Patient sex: F
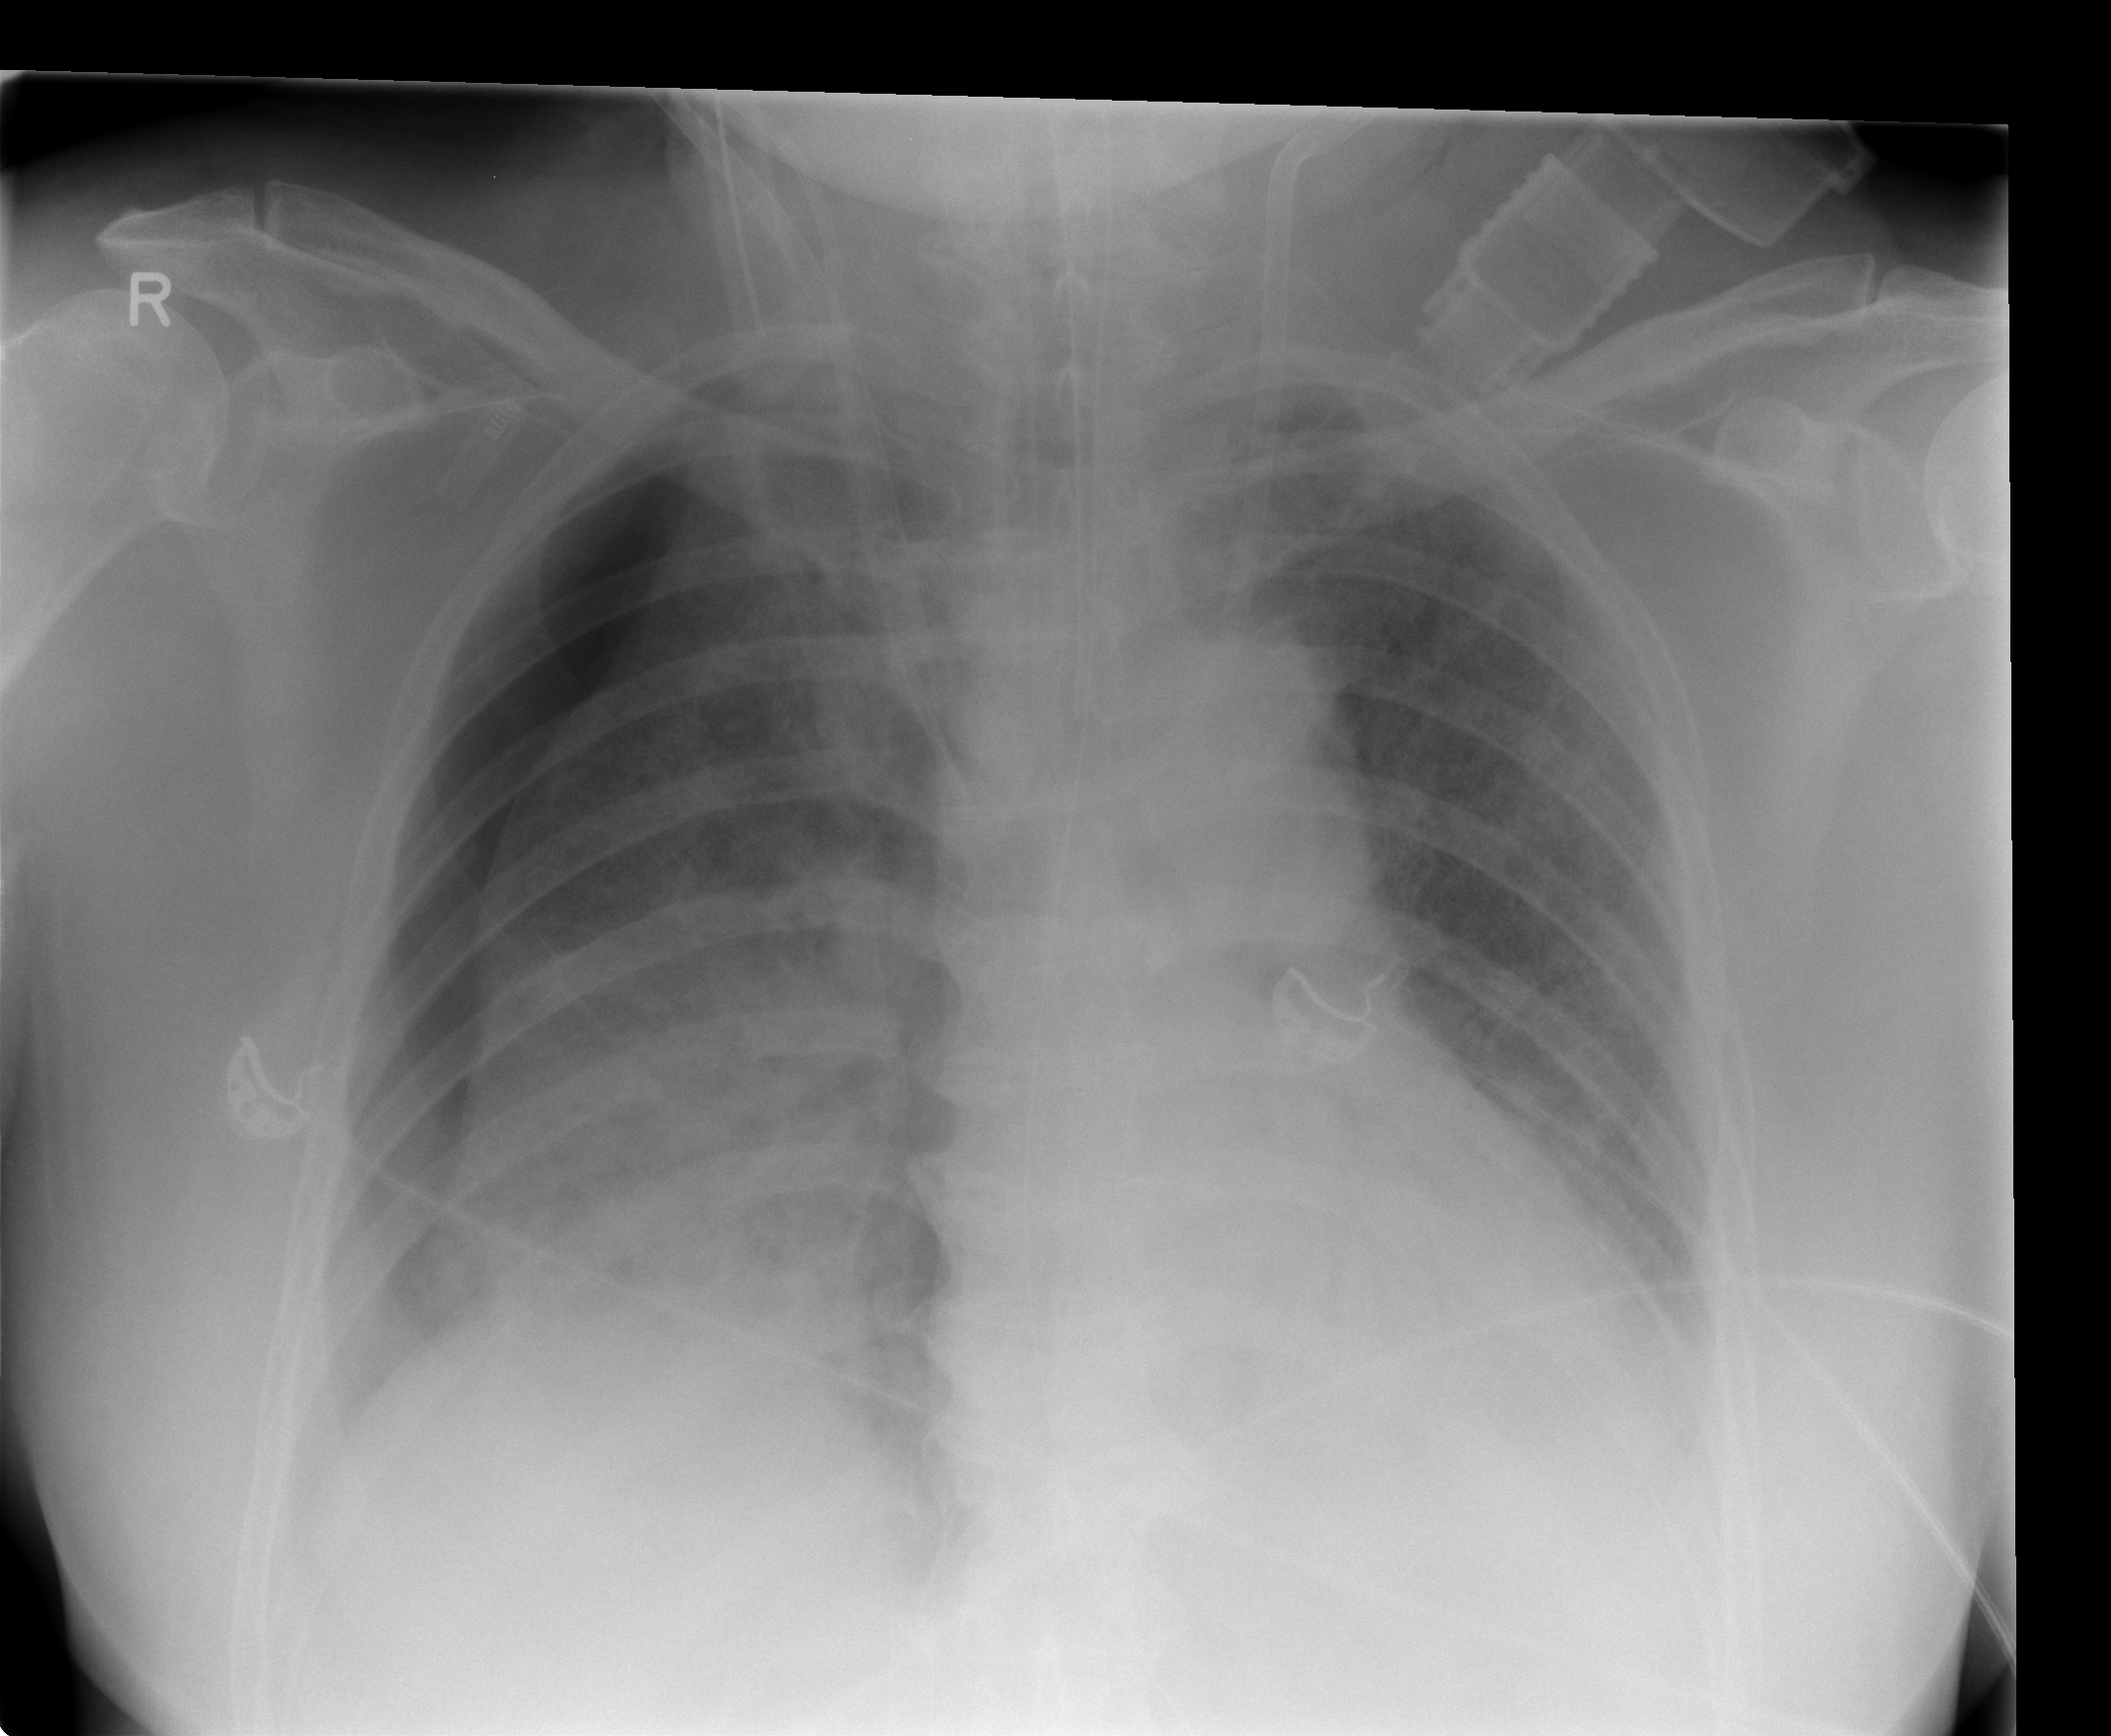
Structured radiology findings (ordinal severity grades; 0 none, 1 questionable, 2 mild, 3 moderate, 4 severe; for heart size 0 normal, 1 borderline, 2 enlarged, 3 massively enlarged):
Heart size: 1
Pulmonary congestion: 3
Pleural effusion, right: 2
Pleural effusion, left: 2
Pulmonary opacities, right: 4
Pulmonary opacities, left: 3
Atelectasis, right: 2
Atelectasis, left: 2